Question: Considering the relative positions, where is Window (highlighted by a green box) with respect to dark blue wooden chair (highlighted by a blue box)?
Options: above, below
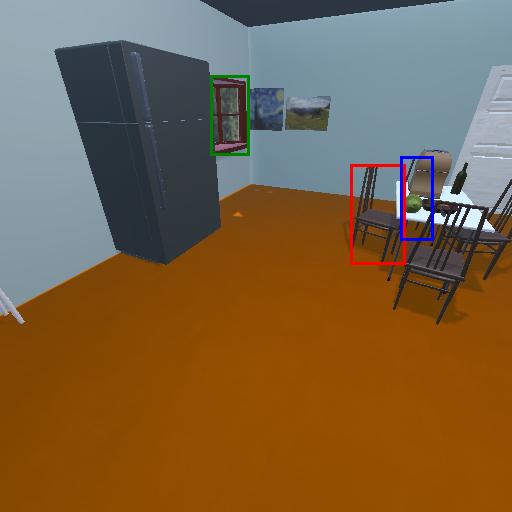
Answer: above